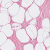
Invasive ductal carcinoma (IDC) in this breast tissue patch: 0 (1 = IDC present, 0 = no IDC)